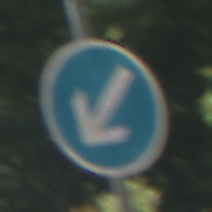
Verkehrszeichen: VorgeschriebeneVorbeifahrtLinks
Umgebung: Outdoor, RoadRail
Tageszeit: Midday
Wetter: Clear
Licht: Natural
Jahreszeit: NotSpecified
Kontrast: HighContrast